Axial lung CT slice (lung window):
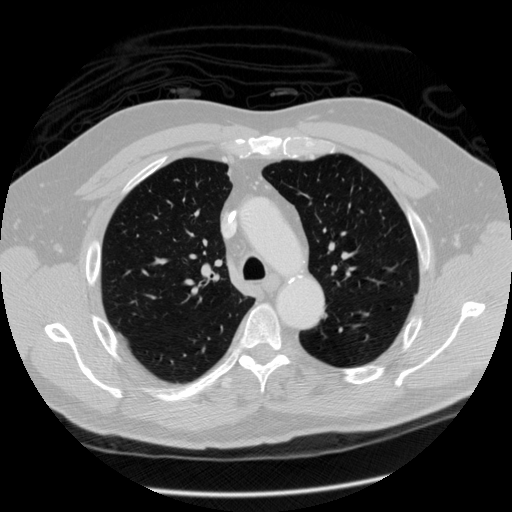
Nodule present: no